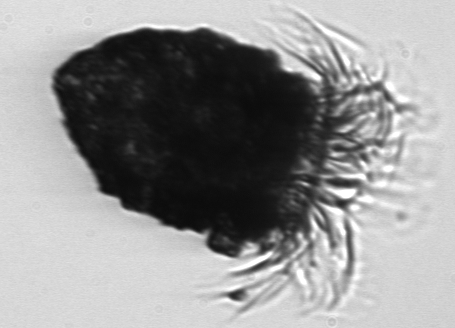
Label: Stenosemella_morphotype1